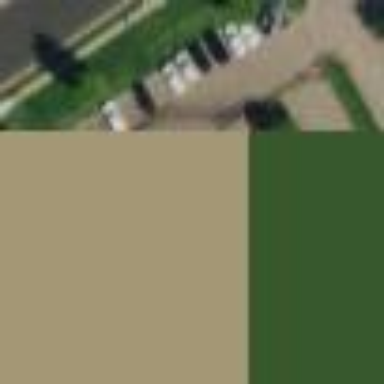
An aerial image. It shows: Parking area with surface.